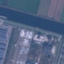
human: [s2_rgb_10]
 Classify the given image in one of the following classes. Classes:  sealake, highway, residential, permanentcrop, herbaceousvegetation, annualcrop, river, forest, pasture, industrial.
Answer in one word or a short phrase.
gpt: River